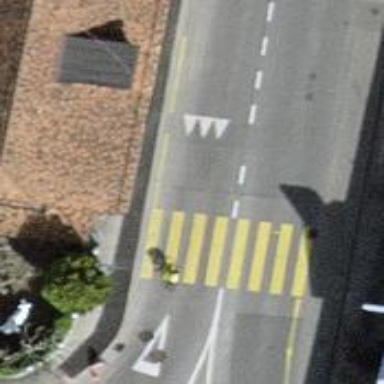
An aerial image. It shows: Marked zebra crossing on the road.